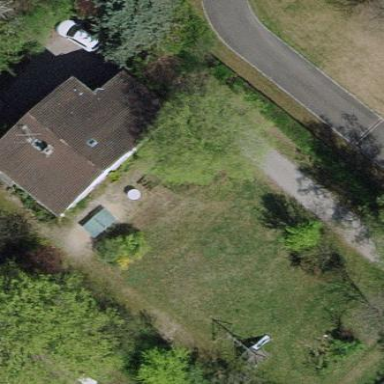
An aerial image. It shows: Garden enclosed by fence.